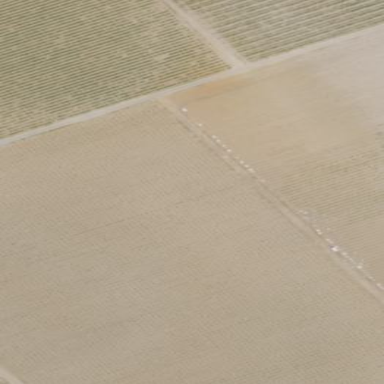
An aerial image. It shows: Vineyard with grape crops.